Aerial crown-view tile of a tropical tree (Barro Colorado Island, Panama), acquired 20250818:
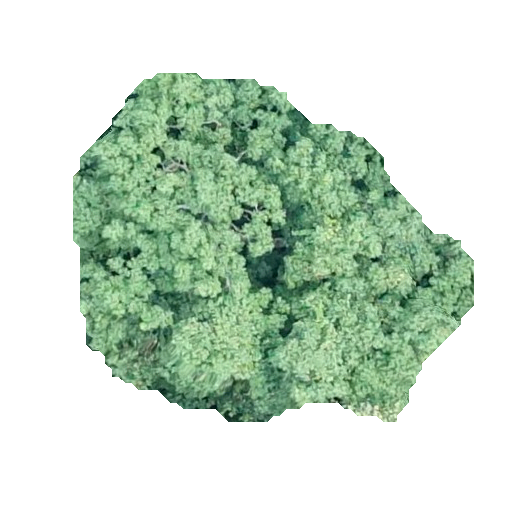
Species: Ceiba pentandra
GBIF accepted scientific name: Ceiba pentandra
Crown area: 146.646 m²